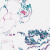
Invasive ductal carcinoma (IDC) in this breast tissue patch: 0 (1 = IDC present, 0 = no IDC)